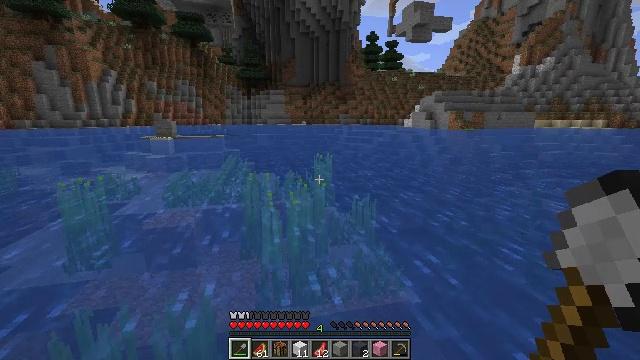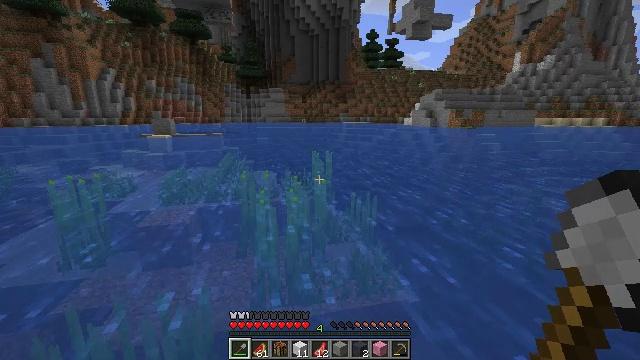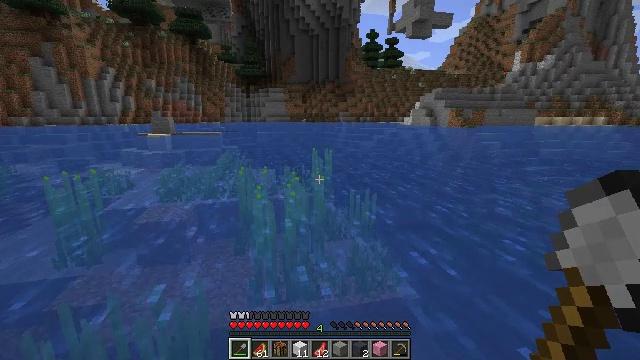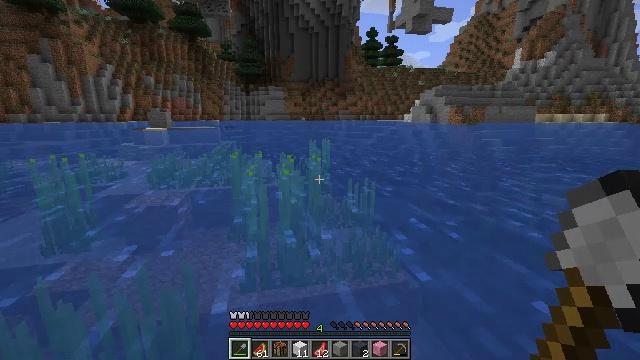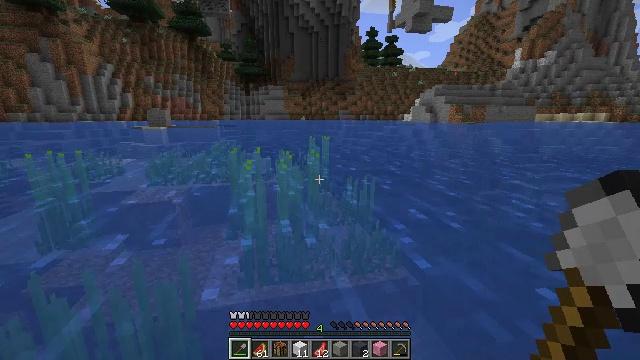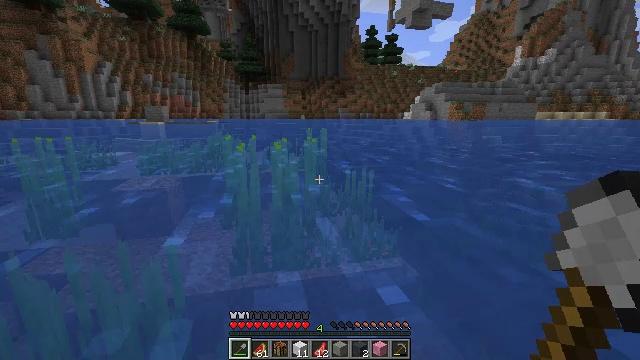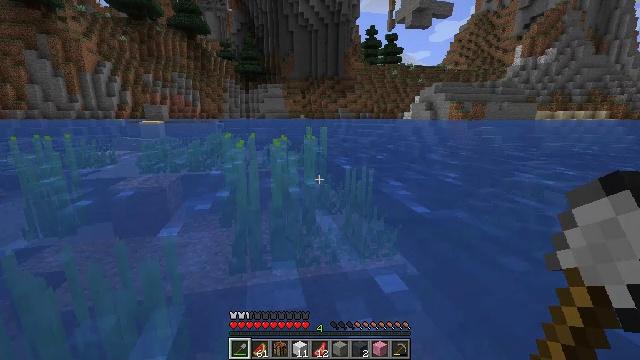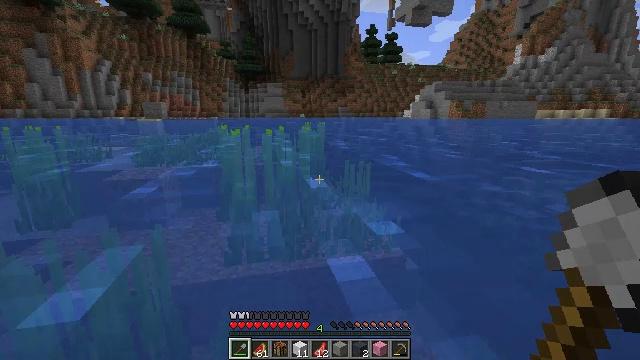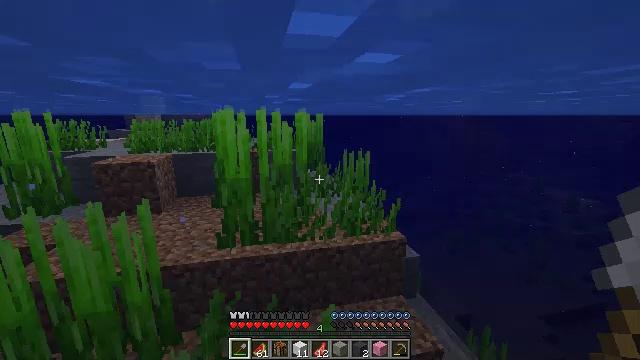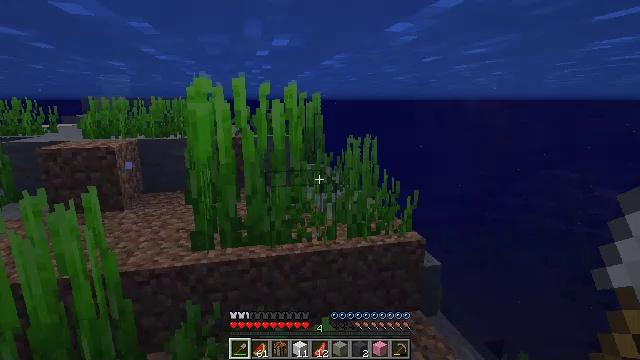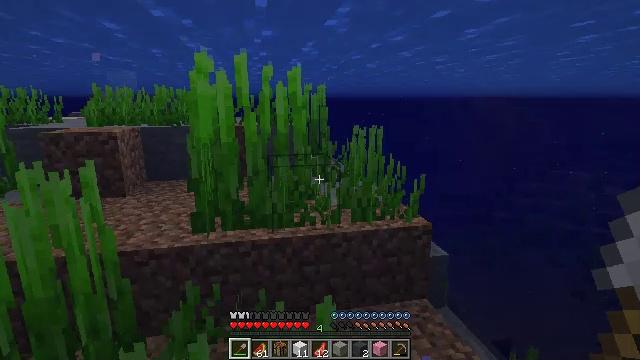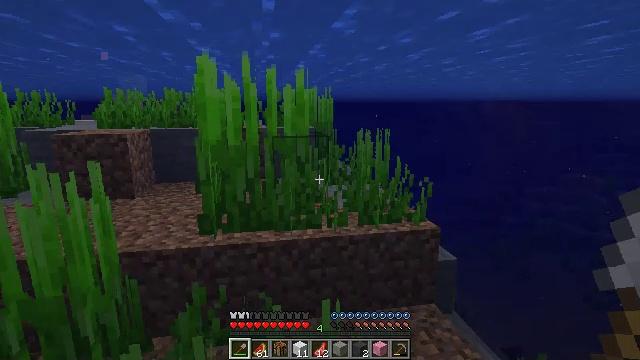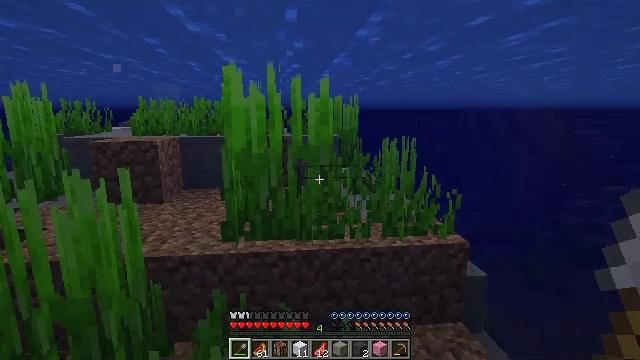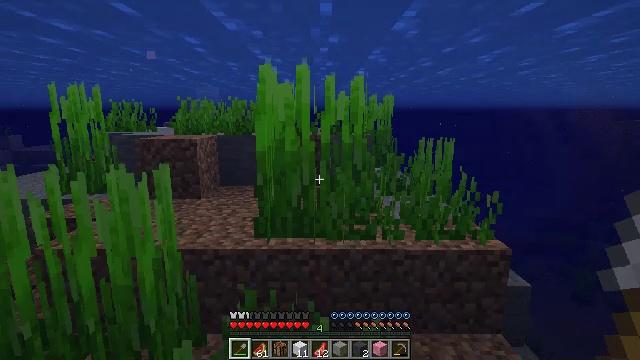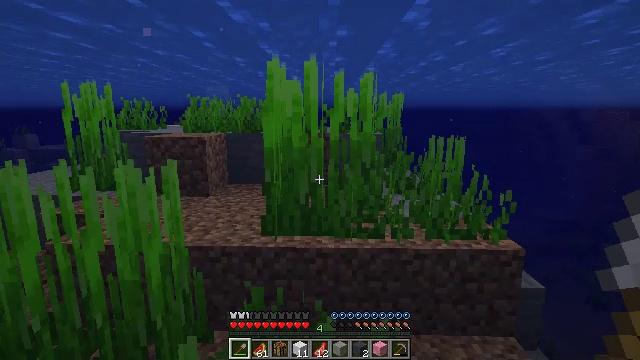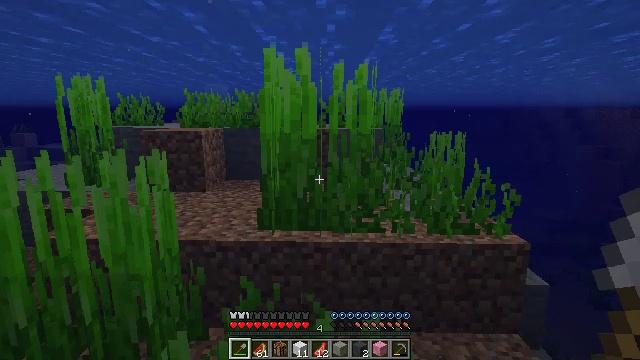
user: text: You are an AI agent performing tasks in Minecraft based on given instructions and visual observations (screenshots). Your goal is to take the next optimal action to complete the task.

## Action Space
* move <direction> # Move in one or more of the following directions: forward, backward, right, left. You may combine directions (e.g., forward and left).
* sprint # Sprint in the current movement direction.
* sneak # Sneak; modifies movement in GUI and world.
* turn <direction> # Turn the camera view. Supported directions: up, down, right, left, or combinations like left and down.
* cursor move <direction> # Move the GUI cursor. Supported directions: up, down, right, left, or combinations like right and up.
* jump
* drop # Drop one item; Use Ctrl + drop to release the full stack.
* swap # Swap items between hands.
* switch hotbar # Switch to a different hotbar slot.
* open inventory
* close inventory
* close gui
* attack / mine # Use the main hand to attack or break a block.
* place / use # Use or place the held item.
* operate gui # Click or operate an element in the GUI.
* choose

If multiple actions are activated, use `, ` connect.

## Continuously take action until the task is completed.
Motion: motion action
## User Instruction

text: Harvest seagrass from the waterbed.
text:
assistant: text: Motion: move forward and move right, sneak
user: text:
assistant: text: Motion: move forward and move right, sneak
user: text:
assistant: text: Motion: move forward and move right, sneak
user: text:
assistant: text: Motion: move forward and move right, sneak
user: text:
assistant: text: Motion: move forward and move right, sneak
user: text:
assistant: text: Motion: move forward and move right, sneak
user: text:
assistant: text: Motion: move forward, sneak
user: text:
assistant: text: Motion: move forward, sneak
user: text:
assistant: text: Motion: move forward, sneak
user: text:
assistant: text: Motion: turn left
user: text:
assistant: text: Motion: turn left
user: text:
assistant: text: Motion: move forward, turn left and up
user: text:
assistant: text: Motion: move forward, turn left
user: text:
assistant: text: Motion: move forward, turn left
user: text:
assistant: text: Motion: no_op
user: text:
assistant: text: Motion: move forward
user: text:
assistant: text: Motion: move forward
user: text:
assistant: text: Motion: move forward
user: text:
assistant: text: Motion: move forward, turn left
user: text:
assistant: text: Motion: move forward, turn left
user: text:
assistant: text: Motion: move forward, turn left
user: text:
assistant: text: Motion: move forward, jump
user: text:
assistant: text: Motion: move forward, jump
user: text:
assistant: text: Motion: move forward, jump
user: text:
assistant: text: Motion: move forward, jump
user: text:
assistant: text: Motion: move forward, jump
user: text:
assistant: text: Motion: move forward, jump
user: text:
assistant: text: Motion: move forward, jump
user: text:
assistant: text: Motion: move forward, jump
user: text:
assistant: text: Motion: move forward, jump